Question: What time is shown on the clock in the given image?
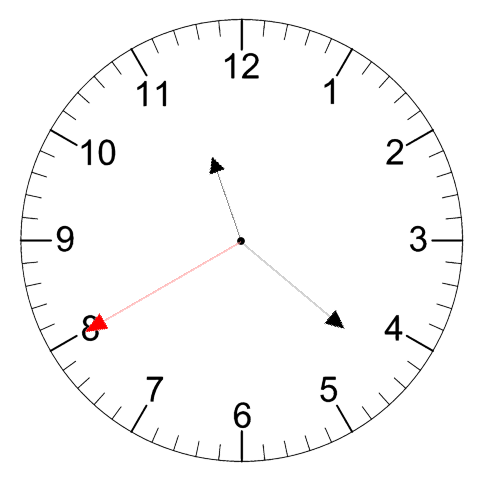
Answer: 11:21:40